Question: I'm building a 'UITableView' with cells that "slide out" an additional view below when selected. To do this, I've animated the row heights in the table view using '[tableview beginUpdates]' and '[tableView endUpdates]' then I'm animating the sliding view to translate along with that animation to look like it's being uncovered. The animation I'm using works fairly well, but is just a little off from how the row heights are moving.
For example, this is my cell. Normally, only the white part (blue because of the highlight) shows, but if you select a row, the gray view slides out from the bottom like an action menu for that row with a couple buttons:

What I want to know is: What are the animation settings used by default for the table view's 'BeginUpdates'/'EndUpdates' methods, or if that's unknown, is there anyway I could set them custom so my row heights and sliding view are animating exactly the same?
'tableView'
'''
- (CGFloat)tableView:(UITableView *)tableView heightForRowAtIndexPath:(NSIndexPath *)indexPath{
if ([[tableView indexPathForSelectedRow] isEqual:indexPath])
return CellHeightAlternate;
return CellHeightNormal;
}
- (void)tableView:(UITableView *)tableView didSelectRowAtIndexPath:(NSIndexPath *)indexPath{
SlideOutViewTableViewCell *newCell = (SlideOutViewTableViewCell *)[tableView cellForRowAtIndexPath:indexPath];
[tableView beginUpdates];
[tableView endUpdates];
[newCell showView];
}
'''
'SlideOutTableViewCell'
'''
- (void)showView{
[self.slideoutView setFrame:CGRectMake(self.slideoutView.frame.origin.x, 40, self.slideoutView.frame.size.width, self.slideoutView.frame.size.height)];
[UIView animateWithDuration:.25 animations:^{
[self.slideoutView setFrame:CGRectMake(self.slideoutView.frame.origin.x, 70, self.slideoutView.frame.size.width, self.slideoutView.frame.size.height)];
}];
}
'''
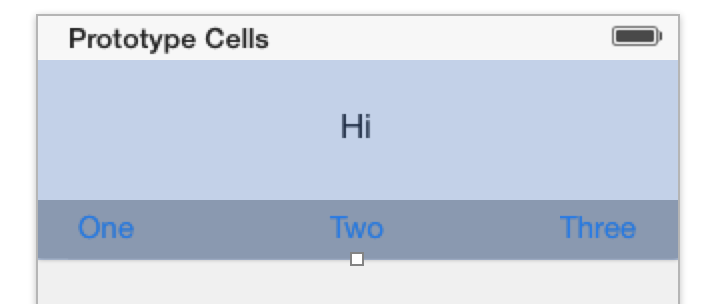
Answer: So I found the answer through trial and error:
The animation with which the table view changes the row heights (from the '[tableview beginUpdates]' and '[tableView endUpdates]' methods) is a linear animation (no animation effects) with a duration of .3 seconds.